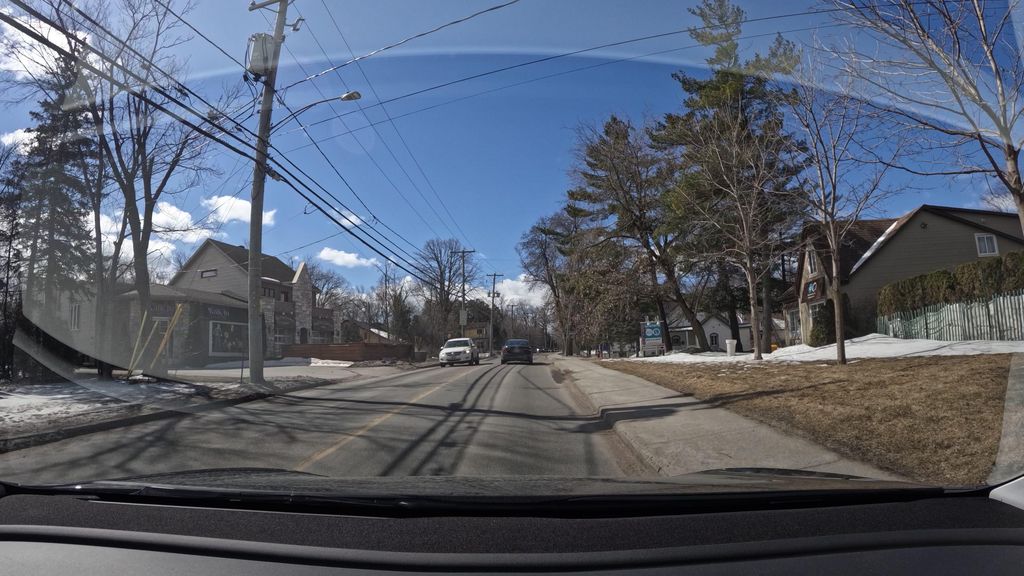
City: montreal